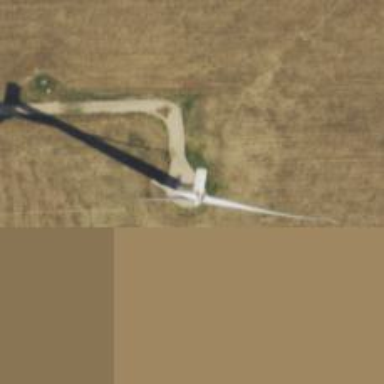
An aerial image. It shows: Wind generator powered by horizontal axis wind turbine.